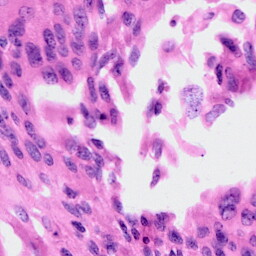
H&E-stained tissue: Cervix